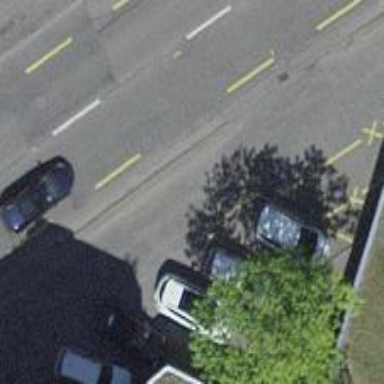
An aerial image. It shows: Footway made of paving stones.